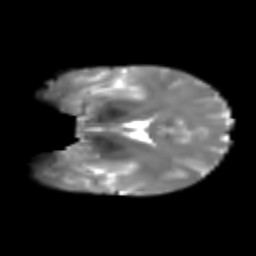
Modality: T2w
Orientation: coronal
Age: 29
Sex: male
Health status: healthy